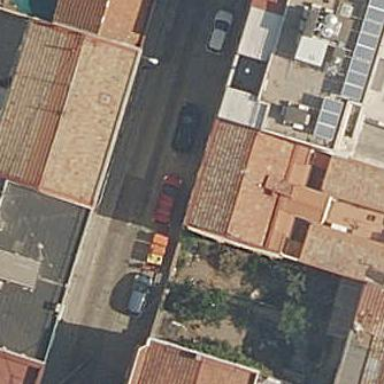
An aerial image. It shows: Image showing building with apartments.